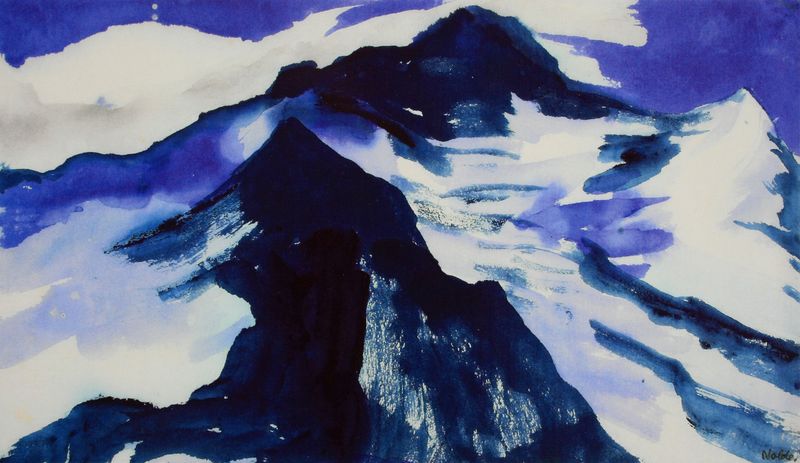
Titel: Jungfrauenmassiv
Künstler: Emil Nolde
Standort: Seebüll
Institution: Nolde Stiftung
Schlagwörter: blau, himmel, wolken, aquarell, schnee, berge, gebirge, gipfel, pinselstrich, weisss